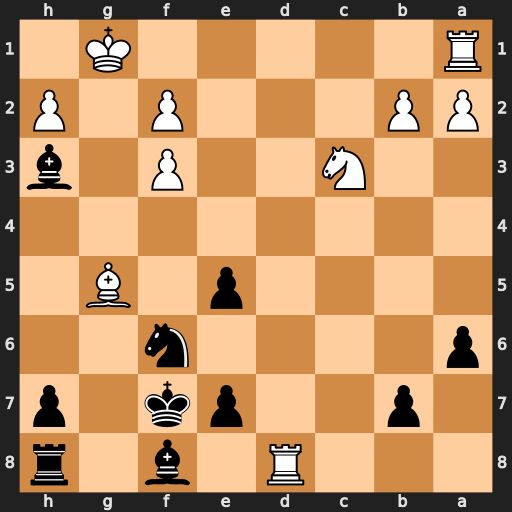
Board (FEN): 3R1b1r/1p2pk1p/p4n2/4p1B1/8/2N2P1b/PP3P1P/R5K1
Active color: b
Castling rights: -
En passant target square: -
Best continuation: Rg8 Kh1 Rxg5